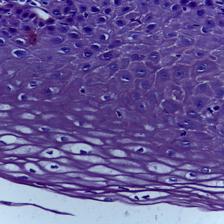
Diagnosis: Normal